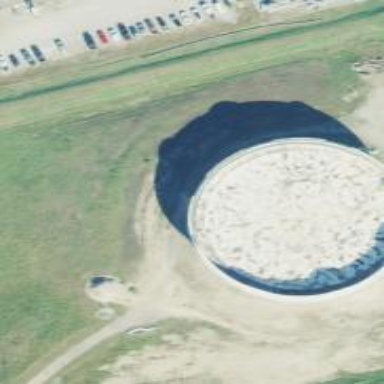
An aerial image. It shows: Storage tank which is man-made.